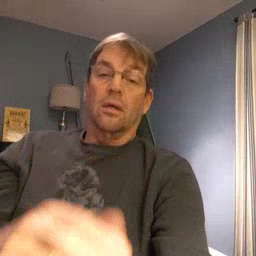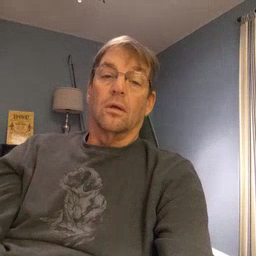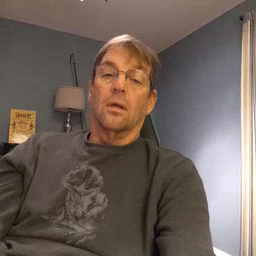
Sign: thankyou